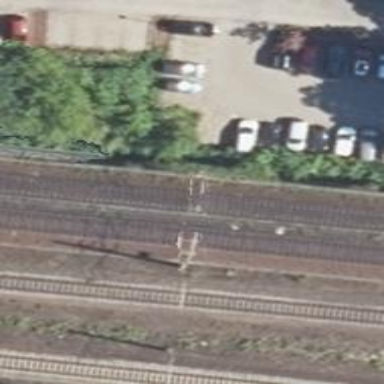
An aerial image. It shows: Railway milestone with catenary mast.